Fundus camera: zeiss
Shooting center: fovea
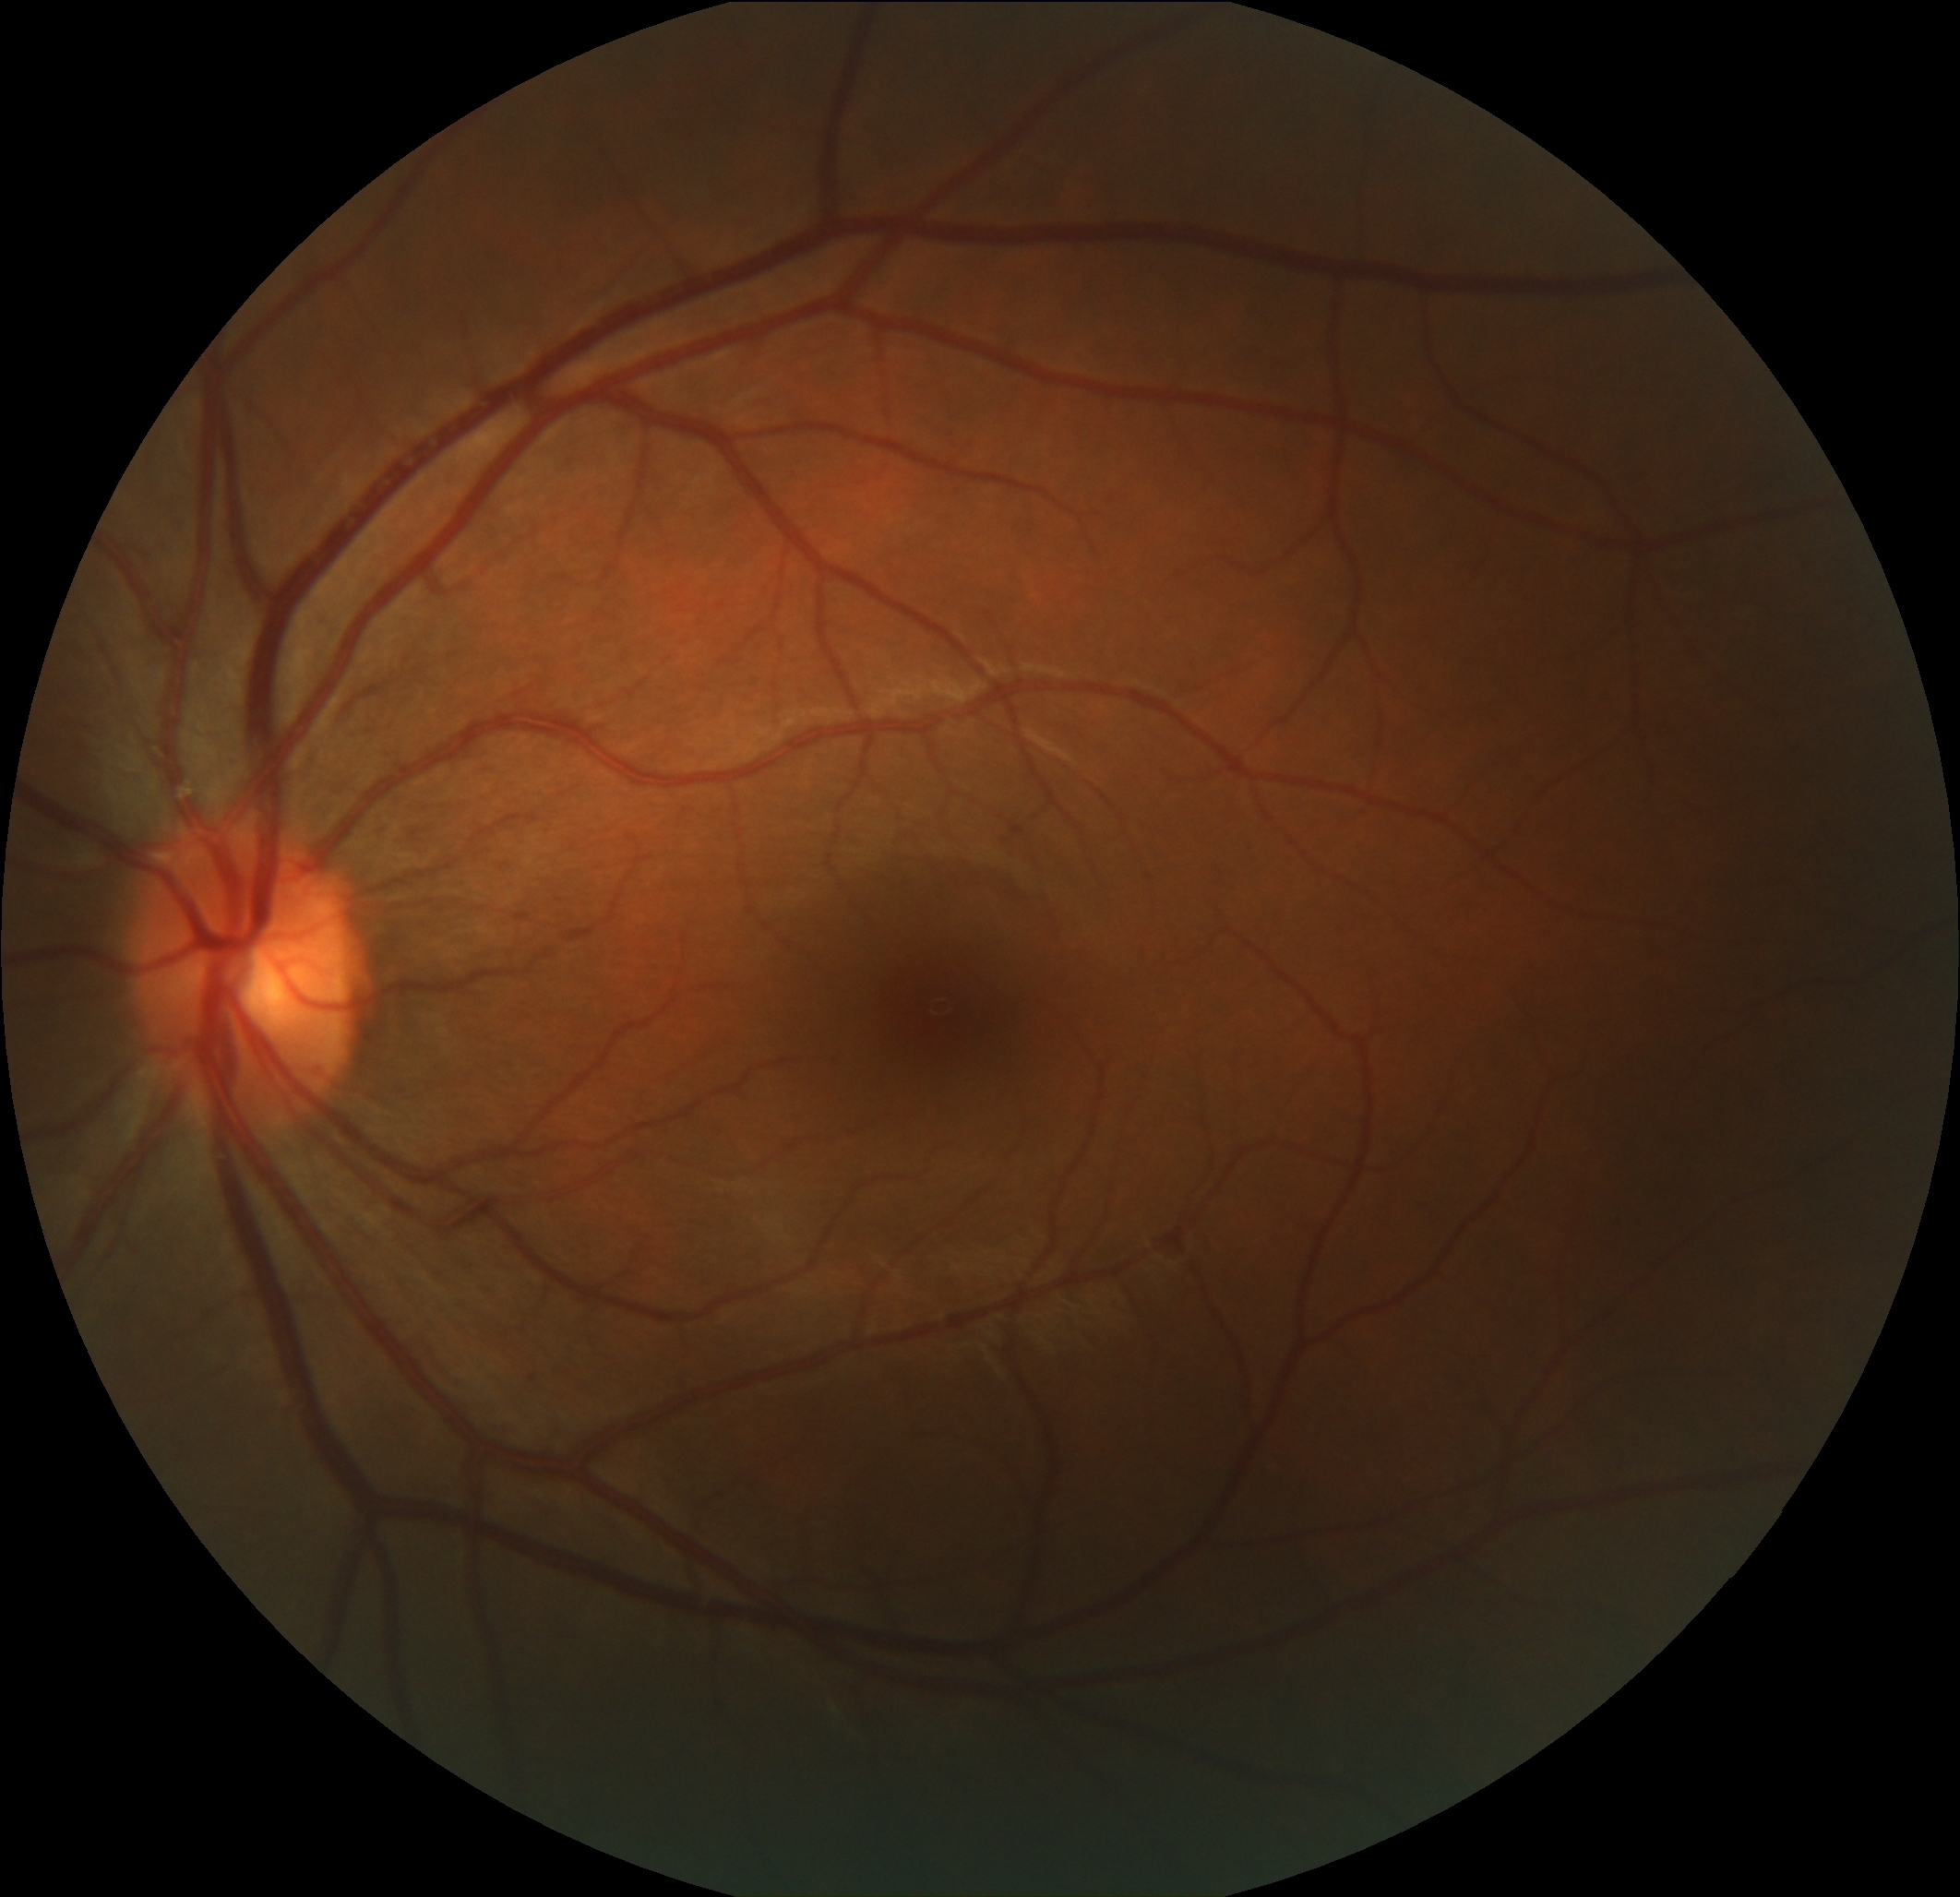
Pathologic myopia: no
Patchy retinal atrophy: absent
Retinal detachment: absent